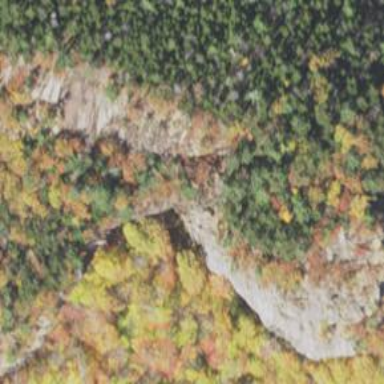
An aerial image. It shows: Crag suitable for climbing located at the edge of cliff.